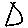
Label: triangle